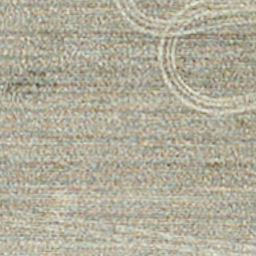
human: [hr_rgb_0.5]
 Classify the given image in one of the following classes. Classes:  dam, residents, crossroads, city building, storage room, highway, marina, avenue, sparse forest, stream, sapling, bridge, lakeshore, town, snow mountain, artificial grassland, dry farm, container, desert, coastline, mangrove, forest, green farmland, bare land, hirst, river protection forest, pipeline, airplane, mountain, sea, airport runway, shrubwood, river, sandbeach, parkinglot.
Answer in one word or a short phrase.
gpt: dry farm